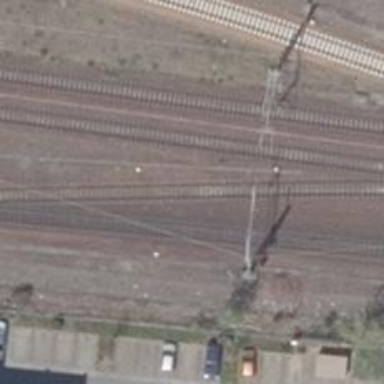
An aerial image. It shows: Railway siding with rails.